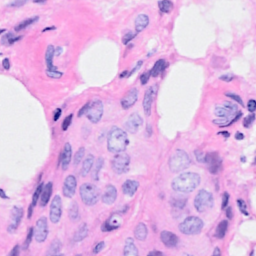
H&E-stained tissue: Breast